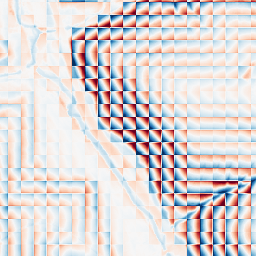
Category: wavelet
Decomposition family: wavelet_biorthogonal
Decomposition parameters: wavelet: bior1.3
level: 4
Upsampling method: edge_directed
Upsampling parameters: scale: 4
Upsampling scale: 4